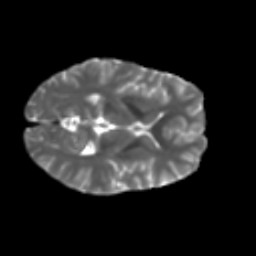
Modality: T2w
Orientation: axial
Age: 27
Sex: female
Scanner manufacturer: ge
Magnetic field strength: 3 T
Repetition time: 7.8 s
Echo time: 0.0606 s